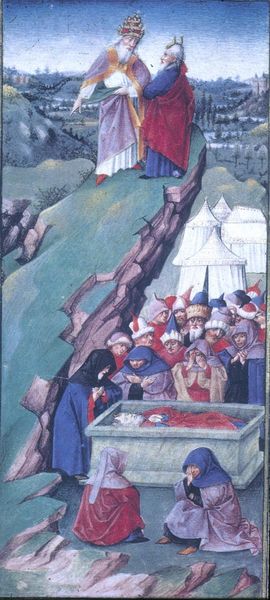
Titel: Niederländische Historienbibel, Utrecht
Institution: Wien, Österreichische Nationalbibliothek
Schlagwörter: berg, blau, gemälde, himmel, weiß, frauen, grün, landschaft, stadt, männer, rot, hochformat, trauer, horizont, krone, wald, berge, fels, könig, papst, zeigefinger, zeigen, moses, begräbnis, gruft, sarg, grab, mittelalter, kreuzzug, mitra, tiara, zeltlager, hörner, beweinung, miniatur, petrus, auferstehung, zelt, zelte, sarkophag, kniende, zeigegestus, aaron, mose, trauergemeinde, steinsarg, zanpabst